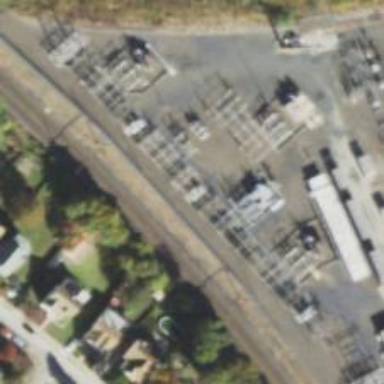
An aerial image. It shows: Switch for power supply.